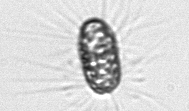
Label: Corethron_hystrix